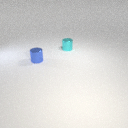
small cyan metal cylinder to the right of small blue metal cylinder